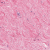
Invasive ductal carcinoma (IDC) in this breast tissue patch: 0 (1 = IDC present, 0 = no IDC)